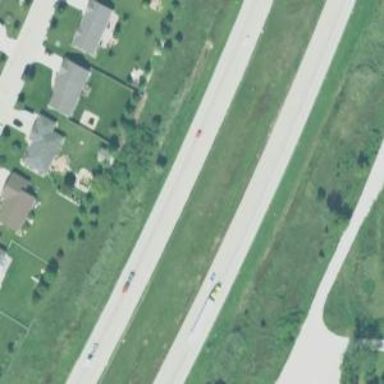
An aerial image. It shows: Asphalt motorway.